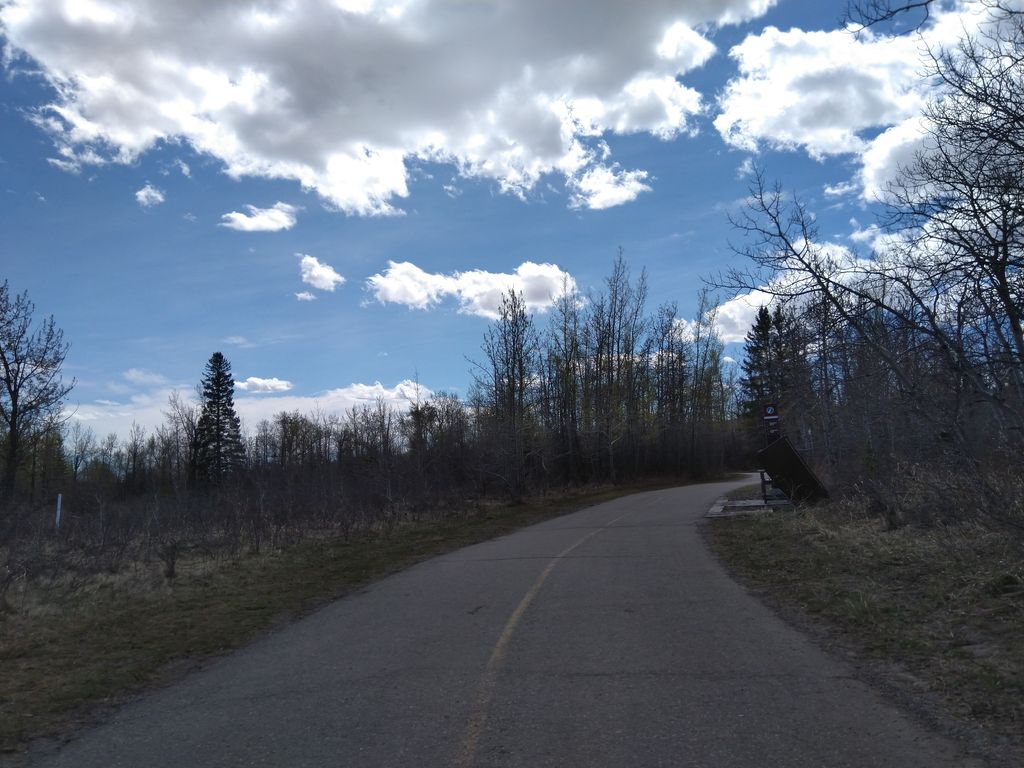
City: calgary